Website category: sports
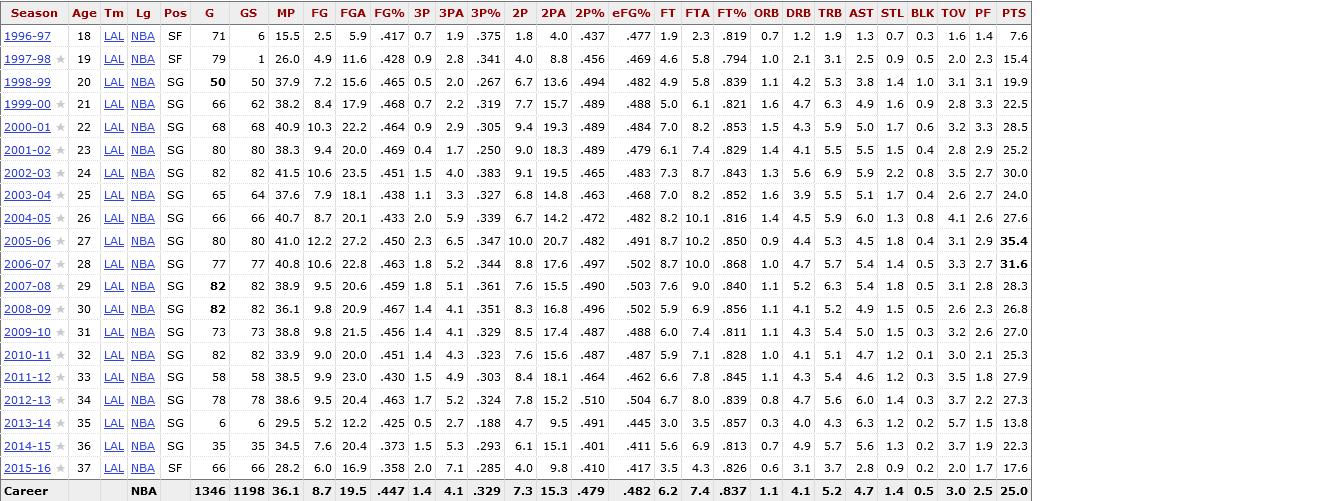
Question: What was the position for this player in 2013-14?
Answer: SG

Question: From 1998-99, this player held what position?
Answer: SG

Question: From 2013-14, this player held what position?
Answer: SG

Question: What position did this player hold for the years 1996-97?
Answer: SF

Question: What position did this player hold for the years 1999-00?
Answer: SG

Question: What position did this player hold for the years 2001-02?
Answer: SG

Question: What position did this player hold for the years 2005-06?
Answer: SG

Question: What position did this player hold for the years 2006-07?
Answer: SG

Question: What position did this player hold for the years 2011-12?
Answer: SG

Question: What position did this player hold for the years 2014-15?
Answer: SG

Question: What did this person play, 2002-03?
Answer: SG

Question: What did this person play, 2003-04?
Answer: SG

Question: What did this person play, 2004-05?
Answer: SG

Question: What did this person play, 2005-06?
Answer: SG

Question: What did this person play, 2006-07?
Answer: SG

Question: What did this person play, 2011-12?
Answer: SG

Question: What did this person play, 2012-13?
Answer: SG

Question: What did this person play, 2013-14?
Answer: SG

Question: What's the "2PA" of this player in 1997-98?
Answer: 8.8

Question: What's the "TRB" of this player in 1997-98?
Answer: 3.1

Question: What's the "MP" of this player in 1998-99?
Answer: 37.9

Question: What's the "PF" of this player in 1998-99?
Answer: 3.1

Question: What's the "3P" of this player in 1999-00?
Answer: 0.7

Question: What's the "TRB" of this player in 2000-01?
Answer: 5.9

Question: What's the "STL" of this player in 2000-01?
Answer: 1.7

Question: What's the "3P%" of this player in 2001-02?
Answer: .250

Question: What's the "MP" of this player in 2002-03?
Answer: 41.5

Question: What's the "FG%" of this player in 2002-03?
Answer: .451

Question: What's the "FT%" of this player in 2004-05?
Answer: .816

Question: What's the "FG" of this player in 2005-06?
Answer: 12.2

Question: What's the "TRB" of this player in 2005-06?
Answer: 5.3

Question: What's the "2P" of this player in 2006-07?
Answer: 8.8

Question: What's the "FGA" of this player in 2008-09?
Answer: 20.9

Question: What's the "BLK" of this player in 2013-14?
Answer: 0.2

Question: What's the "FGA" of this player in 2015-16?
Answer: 16.9

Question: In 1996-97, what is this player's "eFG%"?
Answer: .477

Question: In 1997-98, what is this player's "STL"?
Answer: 0.9

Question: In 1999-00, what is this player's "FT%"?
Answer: .821

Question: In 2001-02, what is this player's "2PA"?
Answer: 18.3

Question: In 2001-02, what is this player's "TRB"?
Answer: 5.5

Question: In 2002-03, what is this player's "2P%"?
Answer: .465

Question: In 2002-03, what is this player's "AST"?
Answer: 5.9

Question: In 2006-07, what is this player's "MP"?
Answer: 40.8

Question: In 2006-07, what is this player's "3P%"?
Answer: .344

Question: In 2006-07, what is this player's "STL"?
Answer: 1.4

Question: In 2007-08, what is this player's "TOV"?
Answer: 3.1

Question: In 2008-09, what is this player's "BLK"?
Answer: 0.5

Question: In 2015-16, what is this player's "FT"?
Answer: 3.5

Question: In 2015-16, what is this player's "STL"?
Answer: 0.9

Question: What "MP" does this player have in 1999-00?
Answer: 38.2

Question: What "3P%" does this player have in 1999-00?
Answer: .319

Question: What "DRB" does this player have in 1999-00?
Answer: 4.7

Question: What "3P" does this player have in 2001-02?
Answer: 0.4

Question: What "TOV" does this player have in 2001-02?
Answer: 2.8

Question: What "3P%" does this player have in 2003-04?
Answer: .327

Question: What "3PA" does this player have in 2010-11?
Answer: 4.3

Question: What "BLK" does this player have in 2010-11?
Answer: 0.1

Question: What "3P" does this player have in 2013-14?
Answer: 0.5

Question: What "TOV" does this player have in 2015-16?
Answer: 2.0

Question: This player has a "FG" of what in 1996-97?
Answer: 2.5

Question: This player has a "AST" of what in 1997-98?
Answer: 2.5

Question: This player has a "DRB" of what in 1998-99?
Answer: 4.2

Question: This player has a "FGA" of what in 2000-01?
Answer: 22.2

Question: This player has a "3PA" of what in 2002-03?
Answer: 4.0